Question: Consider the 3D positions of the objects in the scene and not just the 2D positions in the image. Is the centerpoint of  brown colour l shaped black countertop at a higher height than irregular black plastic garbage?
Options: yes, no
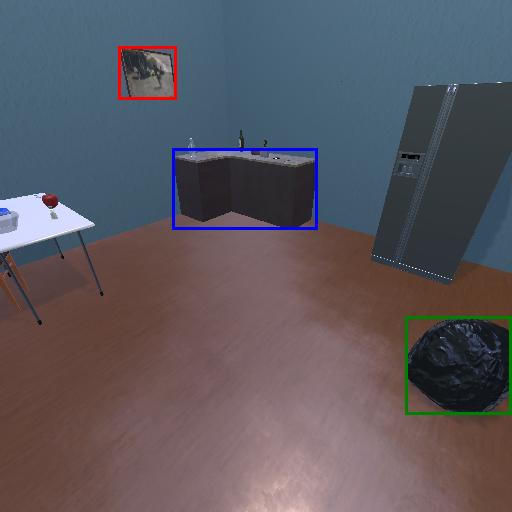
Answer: yes